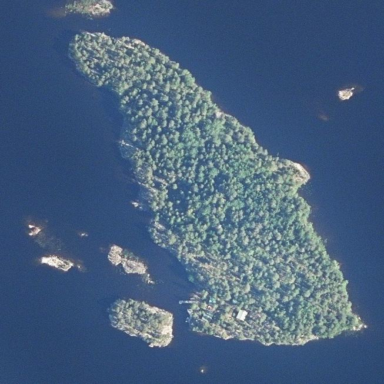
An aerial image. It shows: Islet.